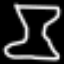
Label: hourglass